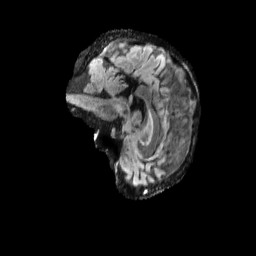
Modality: FLAIR
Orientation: sagittal
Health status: ill
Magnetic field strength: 3 T